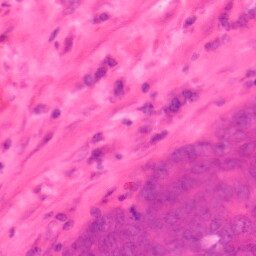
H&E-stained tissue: Colon